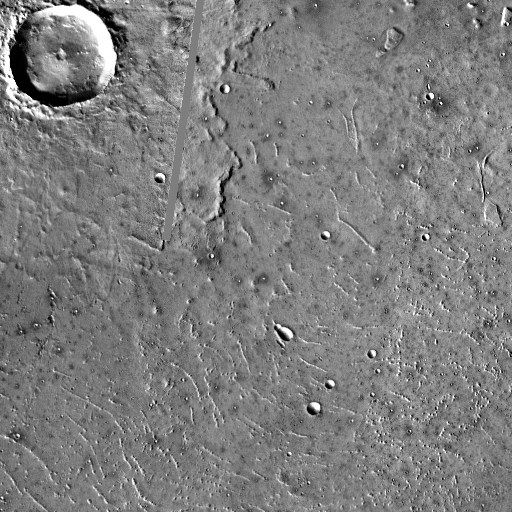
Crater classes present: Background, Other, Layered, Buried, Secondary